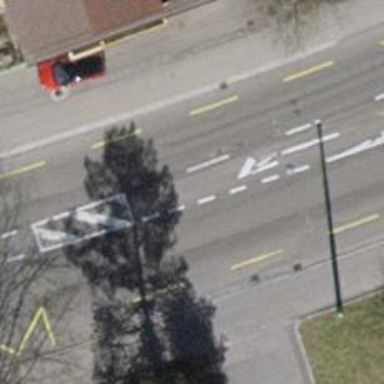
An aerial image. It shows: Primary highway with asphalt surface. There is cycle lane on the left side and trolley wires present.